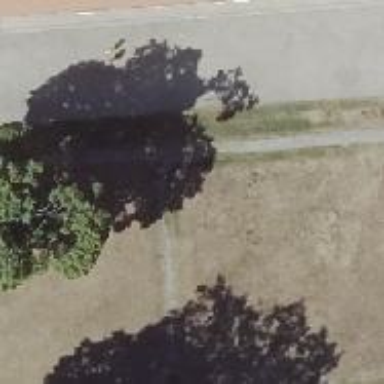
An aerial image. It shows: Dirt footway.